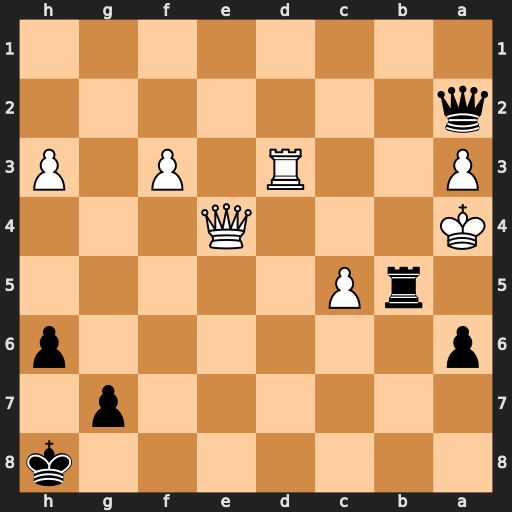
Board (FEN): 7k/6p1/p6p/1rP5/K3Q3/P2R1P1P/q7/8
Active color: b
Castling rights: -
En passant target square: -
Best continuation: Qc2+ Rb3 Qxb3#